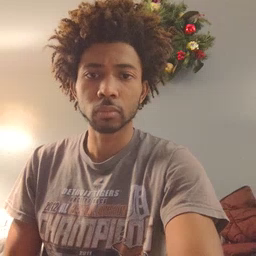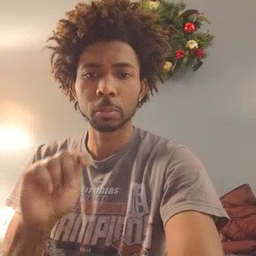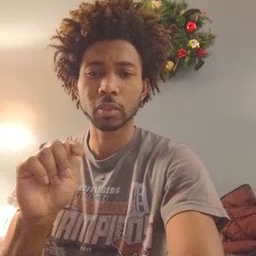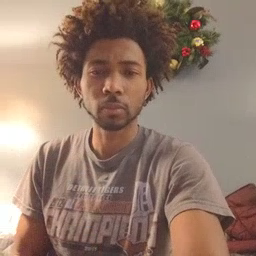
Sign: potty